Question: I have a datetime field in a table called 'dbo.Traffic'
I am trying to aggregate traffic data by day. I am planing on creating a schemabound view and adding an index.
'''
CREATE VIEW [dbo].[vwTraffic] WITH SCHEMABINDING AS
SELECT CONVERT(date, CreateDate) as CreateDate, Circuit, Fuseaction,
COUNT(CreateDate) AS activity
FROM dbo.Traffic WITH (NOLOCK)
GROUP BY CONVERT(date, CreateDate), Circuit, Fuseaction
'''
In the base table, CreateDate is not nullable. However, as soon as I create a view and convert it to a date, it becomes nullable.

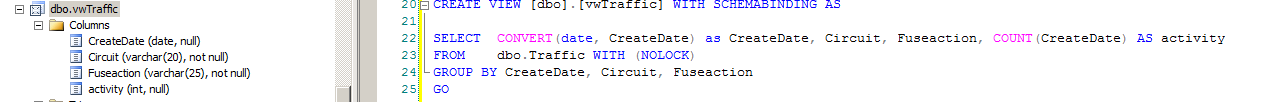
Answer: This is because of how computed columns behave in terms of nullability. Check it in <URL>:
> The Database Engine automatically determines the nullability of computed columns based on the expressions used. The result of most expressions is considered nullable even if only nonnullable columns are present, because possible underflows or overflows will produce null results as well. Use the COLUMNPROPERTY function with the AllowsNull property to investigate the nullability of any computed column in a table. .
You can use that as your 'CreateDate'. You don't have to worry about the constant value as you should never have 'NULL':
'''
ISNULL(CONVERT(date, CreateDate),0) as CreateDate
'''